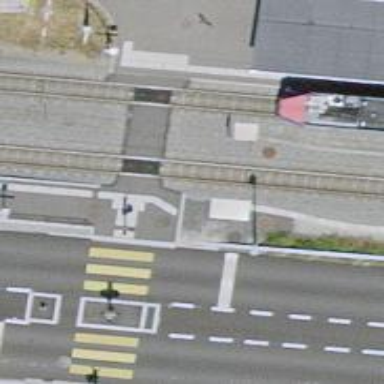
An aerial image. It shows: Railway crossing.